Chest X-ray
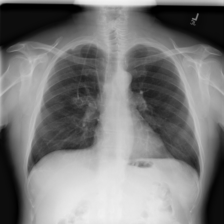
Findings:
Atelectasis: negative
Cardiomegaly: negative
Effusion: negative
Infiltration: negative
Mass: negative
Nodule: negative
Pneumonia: negative
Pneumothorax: negative
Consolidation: negative
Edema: negative
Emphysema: negative
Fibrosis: negative
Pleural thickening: negative
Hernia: negative